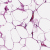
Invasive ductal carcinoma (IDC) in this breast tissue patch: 0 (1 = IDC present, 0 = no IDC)